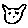
Label: cat